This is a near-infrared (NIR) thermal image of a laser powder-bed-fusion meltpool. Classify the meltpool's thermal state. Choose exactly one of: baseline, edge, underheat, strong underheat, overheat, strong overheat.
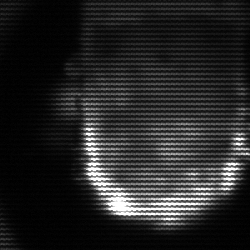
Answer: baseline